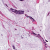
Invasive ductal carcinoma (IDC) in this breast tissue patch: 1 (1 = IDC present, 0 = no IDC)